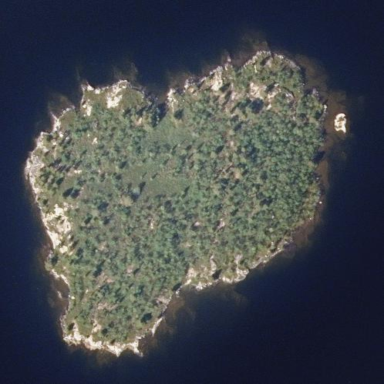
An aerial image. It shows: Islet.